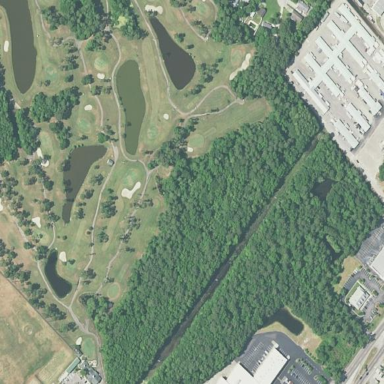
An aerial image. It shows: Golf course surrounded by greenery.